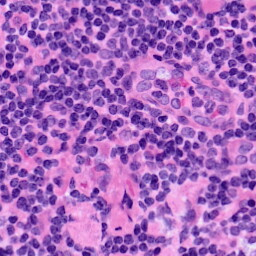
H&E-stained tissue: LymphNode